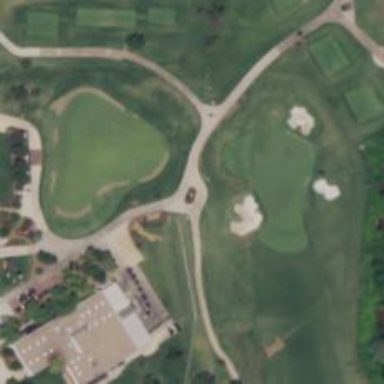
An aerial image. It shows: Service road designated as golf cart path.